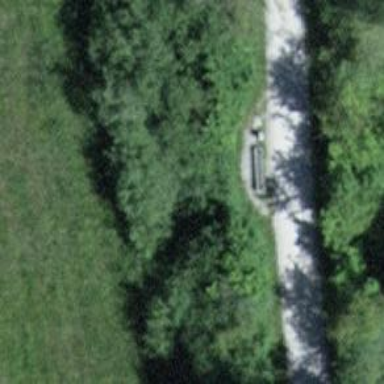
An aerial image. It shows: Bench.